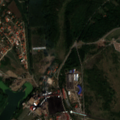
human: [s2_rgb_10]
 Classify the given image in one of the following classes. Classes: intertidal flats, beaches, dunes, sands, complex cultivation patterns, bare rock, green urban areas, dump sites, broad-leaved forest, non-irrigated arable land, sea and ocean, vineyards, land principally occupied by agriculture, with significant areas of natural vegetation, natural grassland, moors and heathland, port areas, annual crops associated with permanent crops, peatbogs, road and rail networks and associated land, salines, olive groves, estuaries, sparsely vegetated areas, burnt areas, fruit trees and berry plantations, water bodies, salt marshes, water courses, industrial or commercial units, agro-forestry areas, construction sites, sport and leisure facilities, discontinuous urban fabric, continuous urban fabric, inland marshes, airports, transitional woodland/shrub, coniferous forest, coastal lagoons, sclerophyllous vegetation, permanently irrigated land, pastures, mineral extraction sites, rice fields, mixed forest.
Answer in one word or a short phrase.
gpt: discontinuous urban fabric, industrial or commercial units, broad-leaved forest, transitional woodland/shrub, inland marshes, water courses